Question: I've got very simple code here
'''
[mImagePickerToolBar setBarStyle:UIBarStyleBlackTranslucent];
[mImagePickerToolBar sizeToFit];
UIBarButtonItem *spaceItem1 = [[UIBarButtonItem alloc] initWithBarButtonSystemItem:UIBarButtonSystemItemFlexibleSpace target:nil action:nil];
UIBarButtonItem *spaceItem2 = [[UIBarButtonItem alloc] initWithBarButtonSystemItem:UIBarButtonSystemItemFlexibleSpace target:nil action:nil];
UIBarButtonItem *cameraItem = [[UIBarButtonItem alloc] initWithBarButtonSystemItem:UIBarButtonSystemItemCamera target:self action:@selector(captureBarItemPressed:)];
NSArray *items = [NSArray arrayWithObjects: spaceItem1, cameraItem, spaceItem2, nil];
[mImagePickerToolBar setItems:items animated:NO];
'''
on my UIToolBar camera item is not centered at all, see on the picture, in comparison with home button its a little bit right, why is this so and how to center it ?

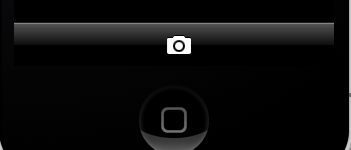
Answer: '''
[self.navigationController setToolbarHidden:NO];
toolbar = [[UIToolbar alloc] init];
toolbar.barStyle = UIBarStyleBlackOpaque;
[toolbar sizeToFit];
toolbar.frame = CGRectMake(0, 436, 320, 44);
UIBarButtonItem *spaceItem = [[UIBarButtonItem alloc] initWithBarButtonSystemItem:UIBarButtonSystemItemFixedSpace target:nil action:nil];
spaceItem.width = 130.0;
UIBarButtonItem *cameraItem = [[UIBarButtonItem alloc] initWithBarButtonSystemItem:UIBarButtonSystemItemCamera target:self action:@selector(captureBarItemPressed:)];
NSArray *items = [NSArray arrayWithObjects: spaceItem, cameraItem, nil];
[toolbar setItems:items];
[self.navigationController.view addSubview:toolbar];
'''
This is working for me. Please make sure at your side